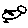
Label: bird